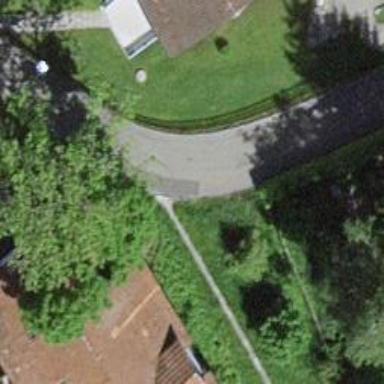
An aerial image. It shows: Paved path.